Question: I am writing a <URL> it seems like the best way to do this is to convert to tiff and compare from there.
I managed to do this with Ghostscript but am getting a difference in the embedded metadata.

How do I use .Net to modify this?
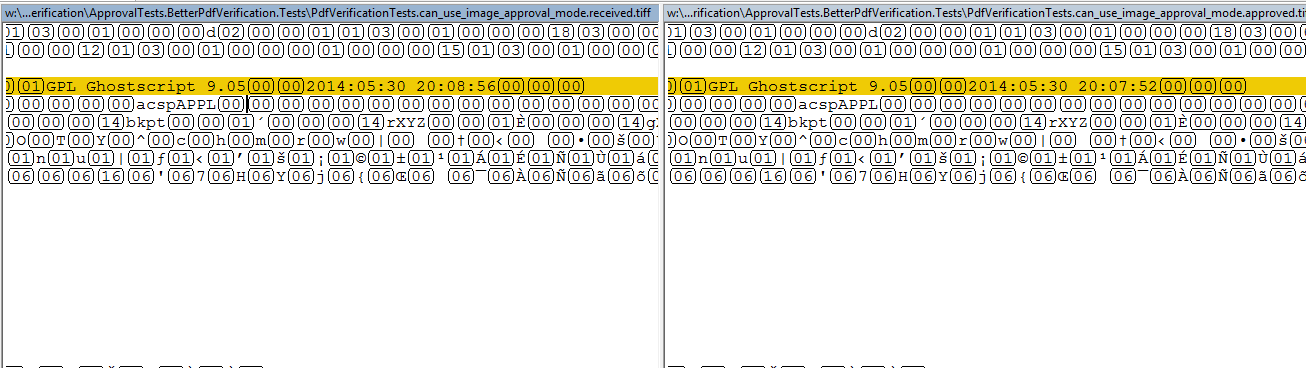
Answer: You can use <URL> in the Tiff file, including the TiffTag.DATETIME flag.